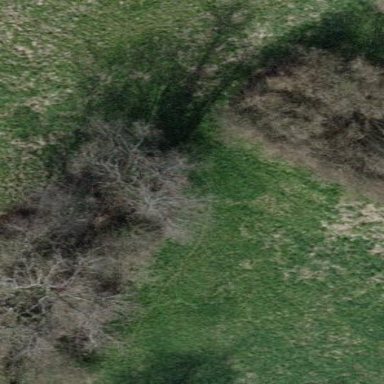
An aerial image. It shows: Forest with deciduous trees.